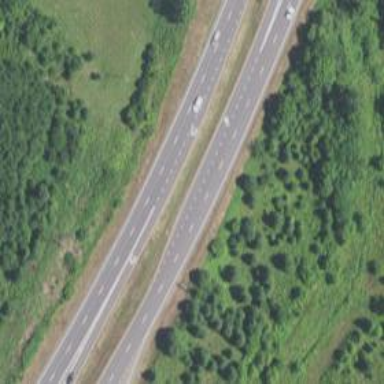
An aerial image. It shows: Trunk link highway.